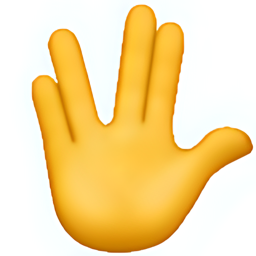
Name: raised hand with part between middle and ring fingers
Emoji: 🖖
Group: People & Body
Sub-group: hand-fingers-open